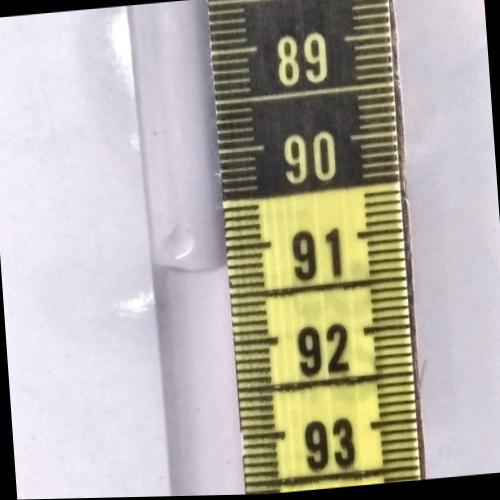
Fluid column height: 91.2 cm